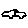
Label: car